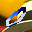
Label: 0